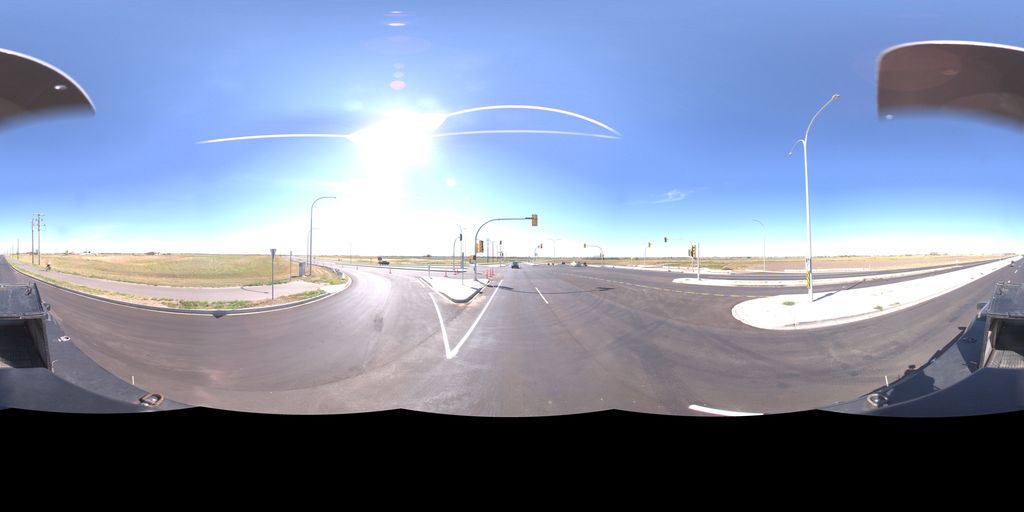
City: saskatoon